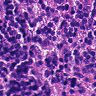
Metastatic tissue present: no